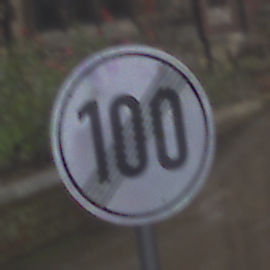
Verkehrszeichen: EndeGeschwindigkeit100
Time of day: Midday
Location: Outdoor (Urban)
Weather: Overcast
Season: NotSpecified
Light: Natural